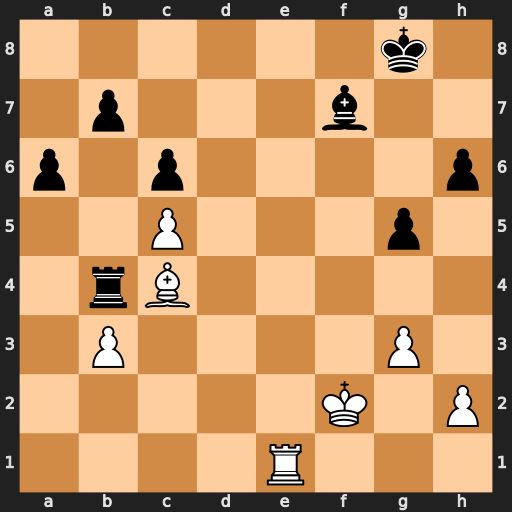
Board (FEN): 6k1/1p3b2/p1p4p/2P3p1/1rB5/1P4P1/5K1P/4R3
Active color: w
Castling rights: -
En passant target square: -
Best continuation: Re8+ Kg7 Re7 Kg6 Bxf7+